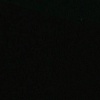
Label: space